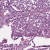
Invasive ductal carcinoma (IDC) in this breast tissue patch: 1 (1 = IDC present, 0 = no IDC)